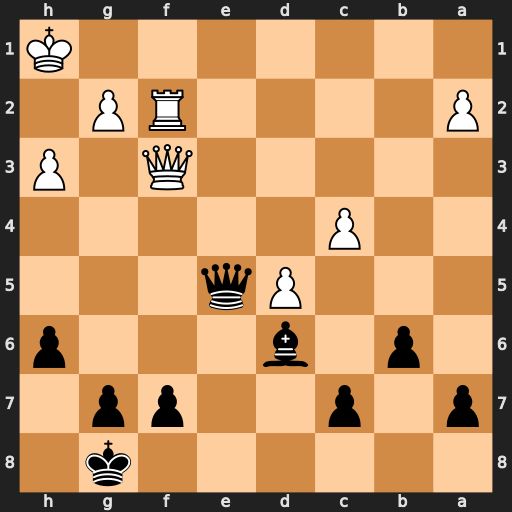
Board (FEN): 6k1/p1p2pp1/1p1b3p/3Pq3/2P5/5Q1P/P4RP1/7K
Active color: b
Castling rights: -
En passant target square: -
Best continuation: Qh2#